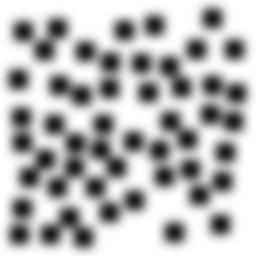
Squares: 52
Triangles: 0
Stars: 0
Total shapes: 52